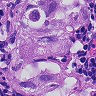
Metastatic tissue present: yes